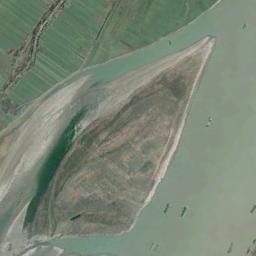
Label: island